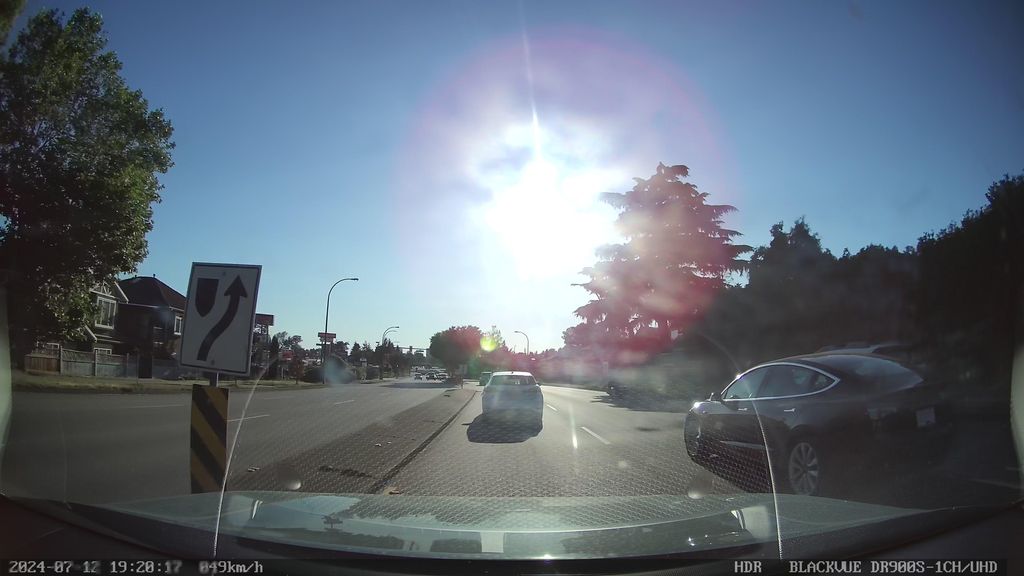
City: vancouver